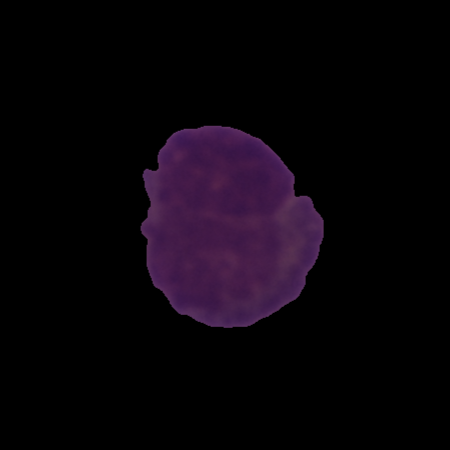
Label: healthy